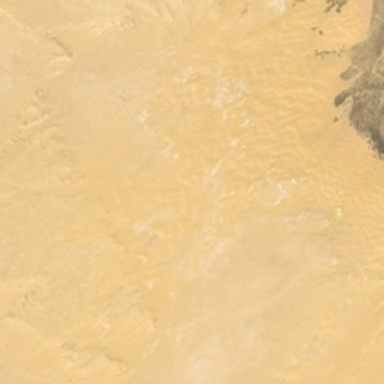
It is a large piece of yellow desert .